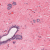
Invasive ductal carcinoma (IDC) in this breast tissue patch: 0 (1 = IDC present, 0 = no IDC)